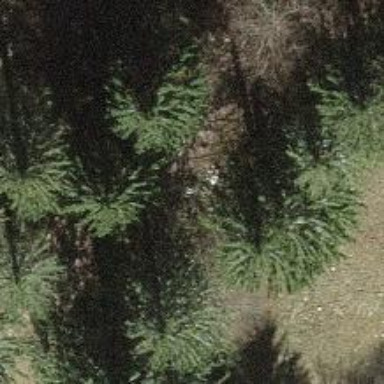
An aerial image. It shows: Single tag "natural: tree."